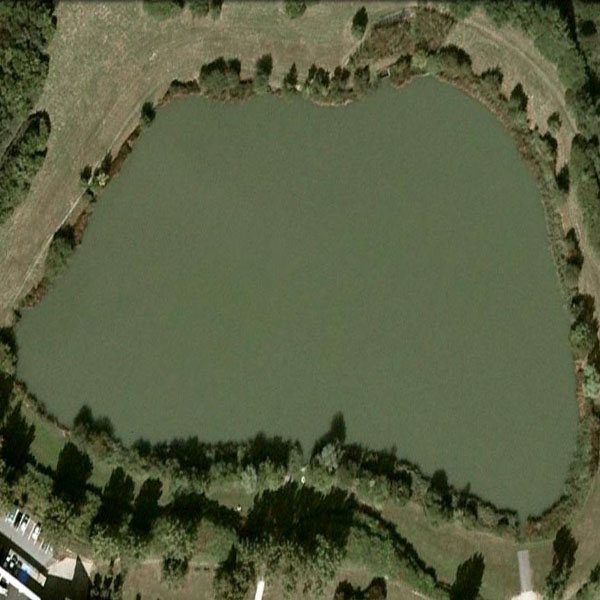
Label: Pond